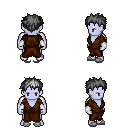
a pixel art fantasy rpg character, male body template, dark elf, purple skin, brown robe, teal pants, gray bedhead hairstyle, white cloth bracers, white slippers, four views (front, back, left, right), 2x2 character sprite sheet, small pixel art, hard edges, no anti-aliasing